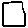
Label: square